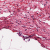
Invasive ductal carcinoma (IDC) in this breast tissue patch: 0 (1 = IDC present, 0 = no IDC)